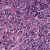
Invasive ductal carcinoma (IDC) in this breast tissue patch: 1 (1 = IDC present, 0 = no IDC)